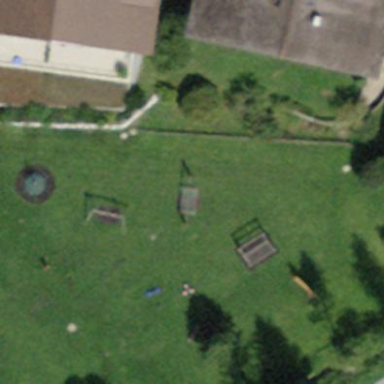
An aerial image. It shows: Playground area for leisure activities on the land.